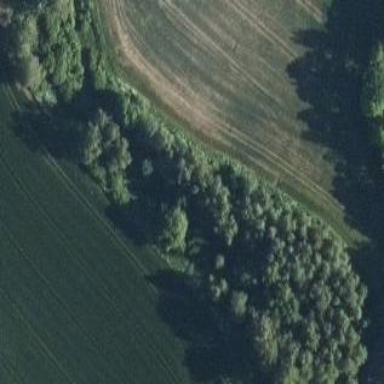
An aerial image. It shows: Beautiful woodland area.